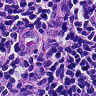
Metastatic tissue present: no